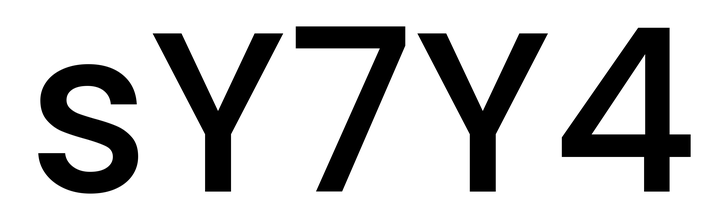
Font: Poppins-Medium